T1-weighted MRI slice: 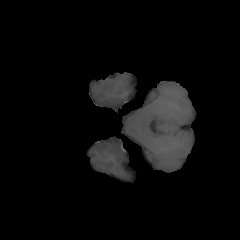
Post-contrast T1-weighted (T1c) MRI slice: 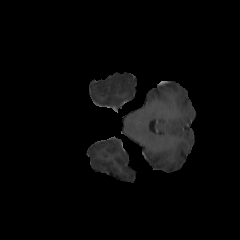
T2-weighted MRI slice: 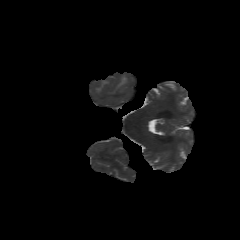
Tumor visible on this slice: yes